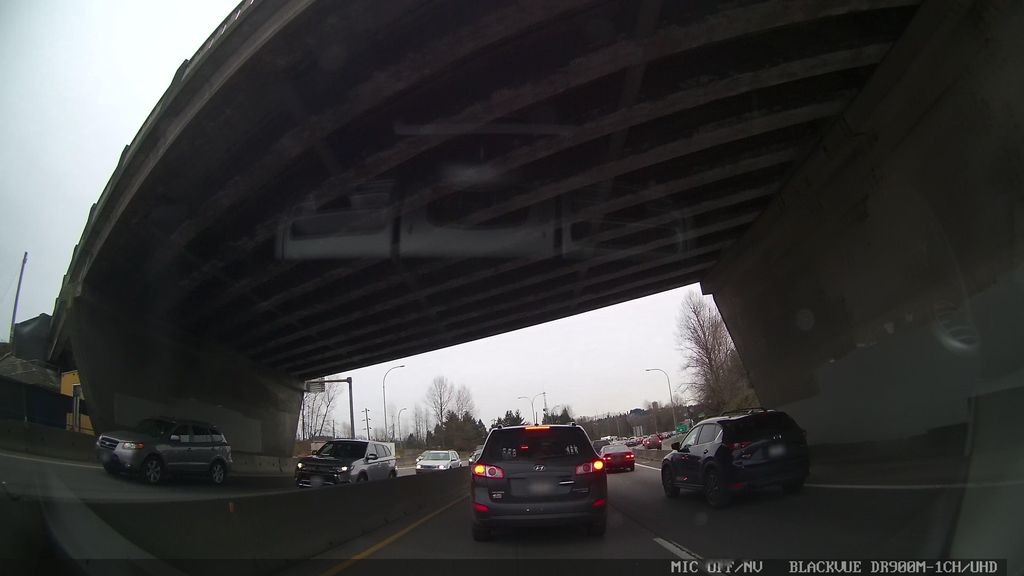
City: vancouver